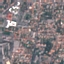
Land use / land cover: Residential